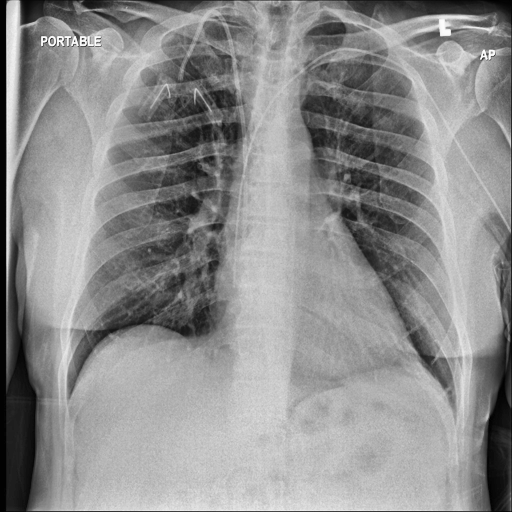
Finding: NORMAL